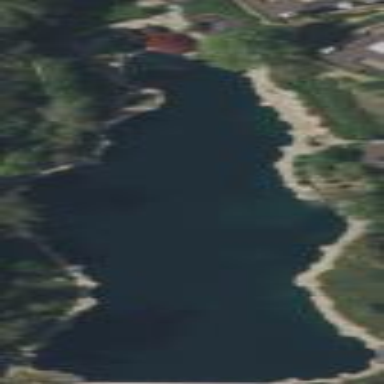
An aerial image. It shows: Pond with natural water.